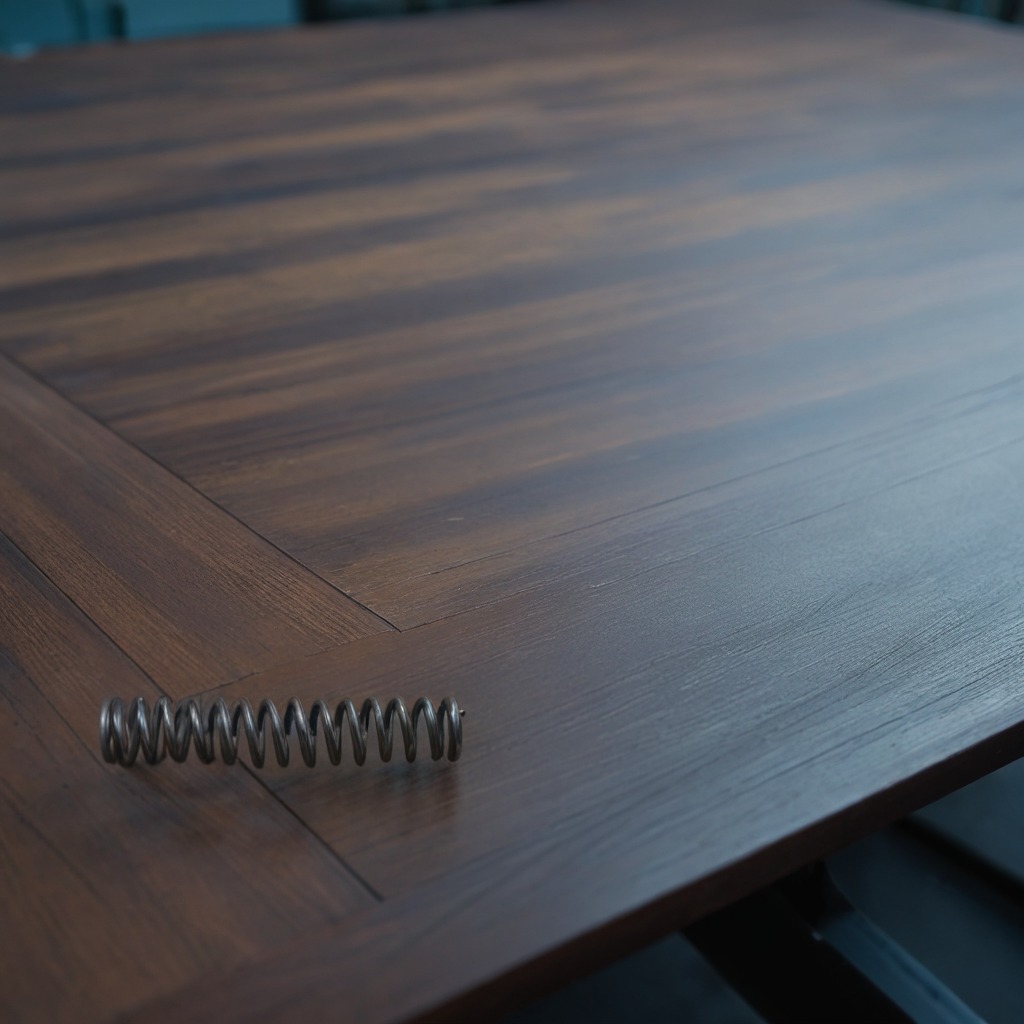
A coiled metal spring is lying on the old table with faint burn marks in a small garage at twilight.